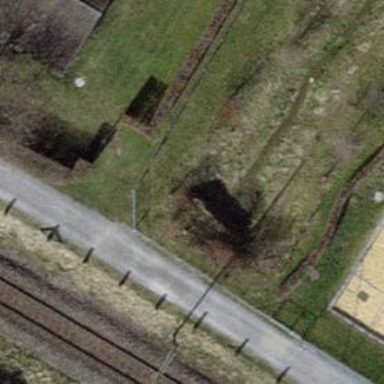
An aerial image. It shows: Fence.